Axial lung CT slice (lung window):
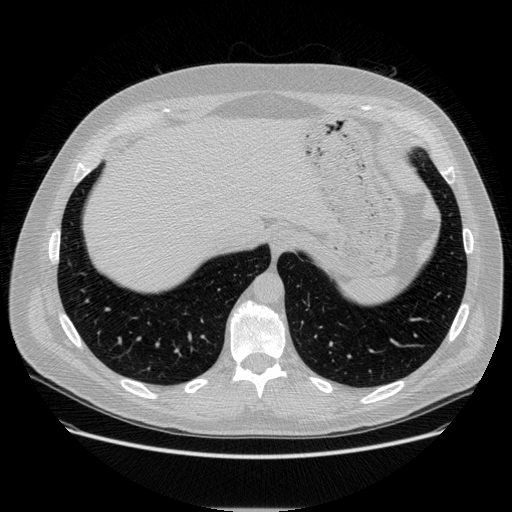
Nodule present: no